Field crop: maize
Growth stage: 2
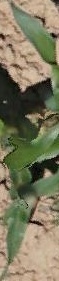
Species: maize